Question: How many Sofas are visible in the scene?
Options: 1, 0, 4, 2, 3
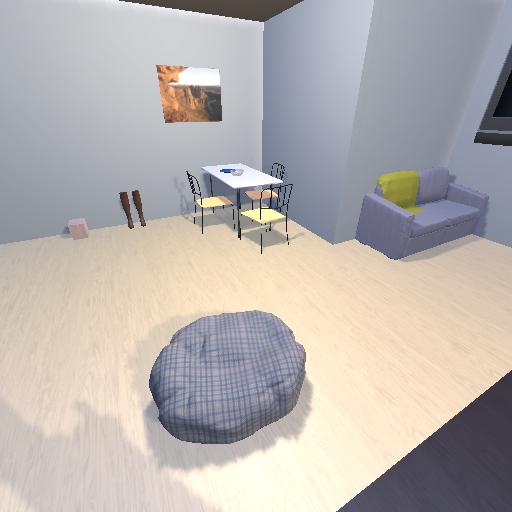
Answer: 1